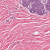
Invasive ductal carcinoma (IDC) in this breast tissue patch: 0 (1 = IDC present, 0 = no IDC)